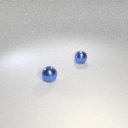
small blue metal sphere behind small blue metal sphere